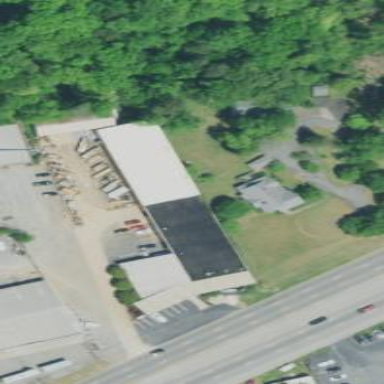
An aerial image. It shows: Commercial building.